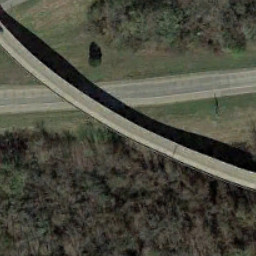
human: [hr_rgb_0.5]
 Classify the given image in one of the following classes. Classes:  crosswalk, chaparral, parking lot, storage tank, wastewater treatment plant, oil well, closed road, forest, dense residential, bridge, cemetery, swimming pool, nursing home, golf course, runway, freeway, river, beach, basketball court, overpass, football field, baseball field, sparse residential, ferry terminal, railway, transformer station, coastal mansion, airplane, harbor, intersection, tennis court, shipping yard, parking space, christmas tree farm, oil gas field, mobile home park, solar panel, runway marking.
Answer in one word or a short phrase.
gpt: overpass